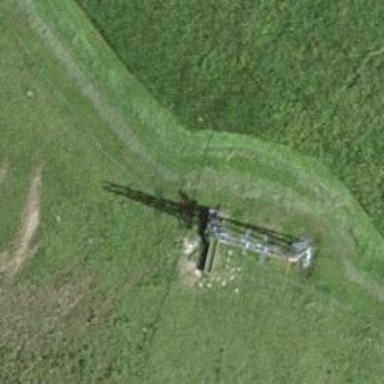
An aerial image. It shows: Pylon for aerialway.